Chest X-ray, PA view. Patient: 35 years old, sex F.
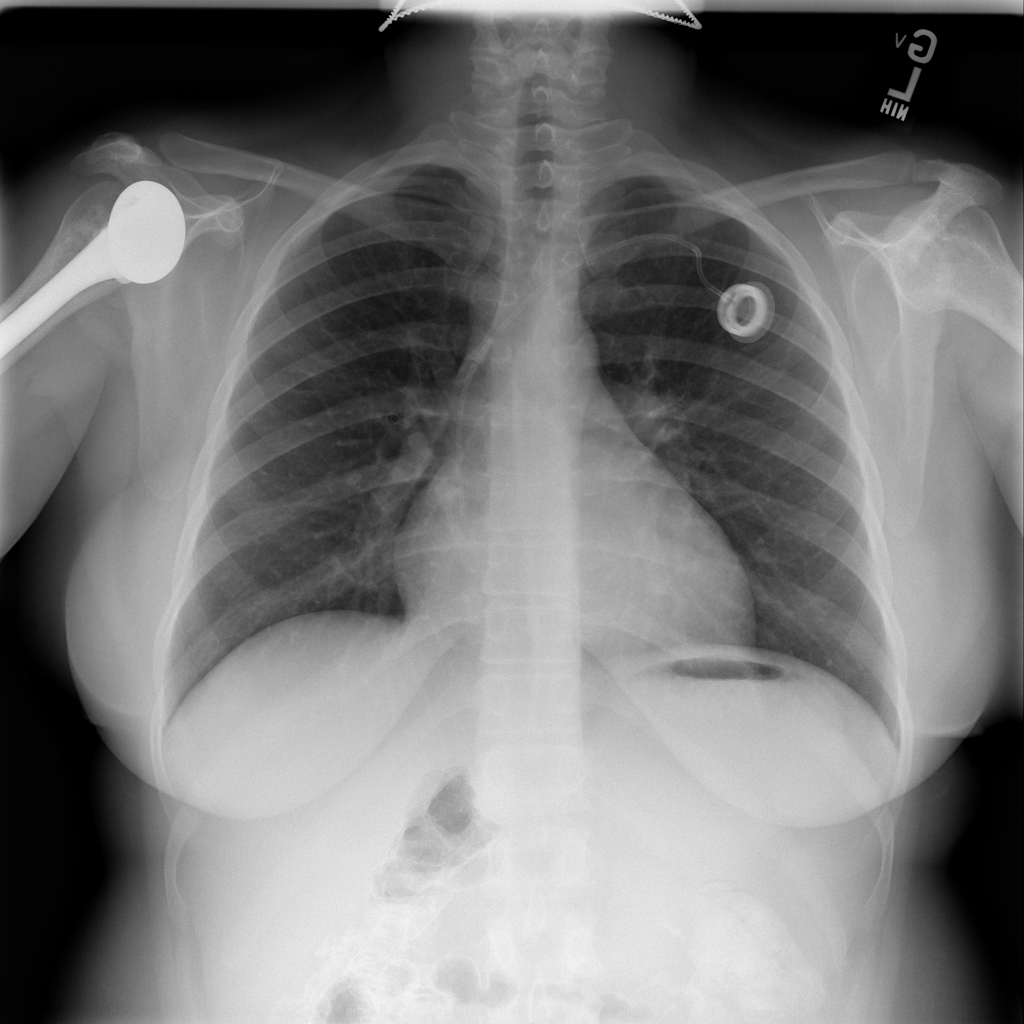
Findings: No Finding